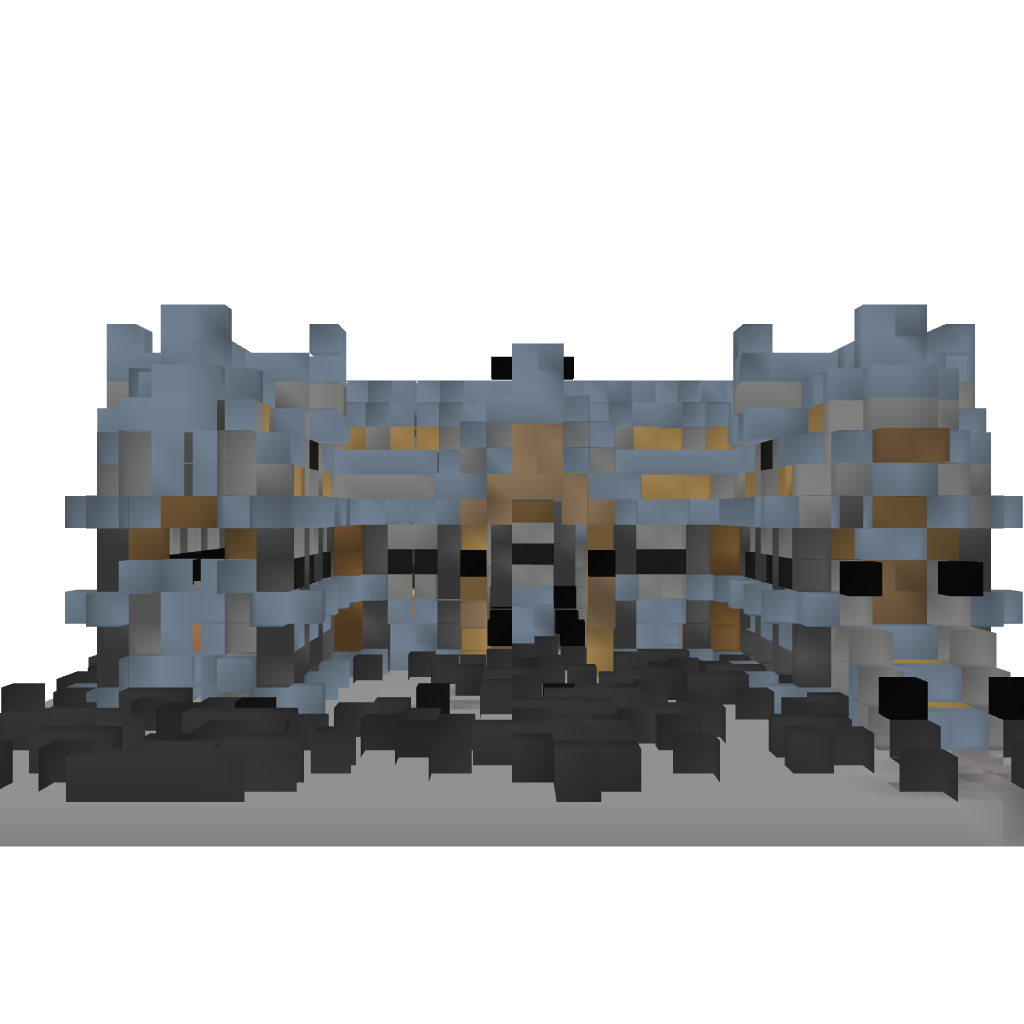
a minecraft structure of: Medieval House #3